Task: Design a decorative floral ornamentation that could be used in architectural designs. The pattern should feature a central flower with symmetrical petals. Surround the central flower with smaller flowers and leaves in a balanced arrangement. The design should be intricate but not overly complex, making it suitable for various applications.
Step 1148:
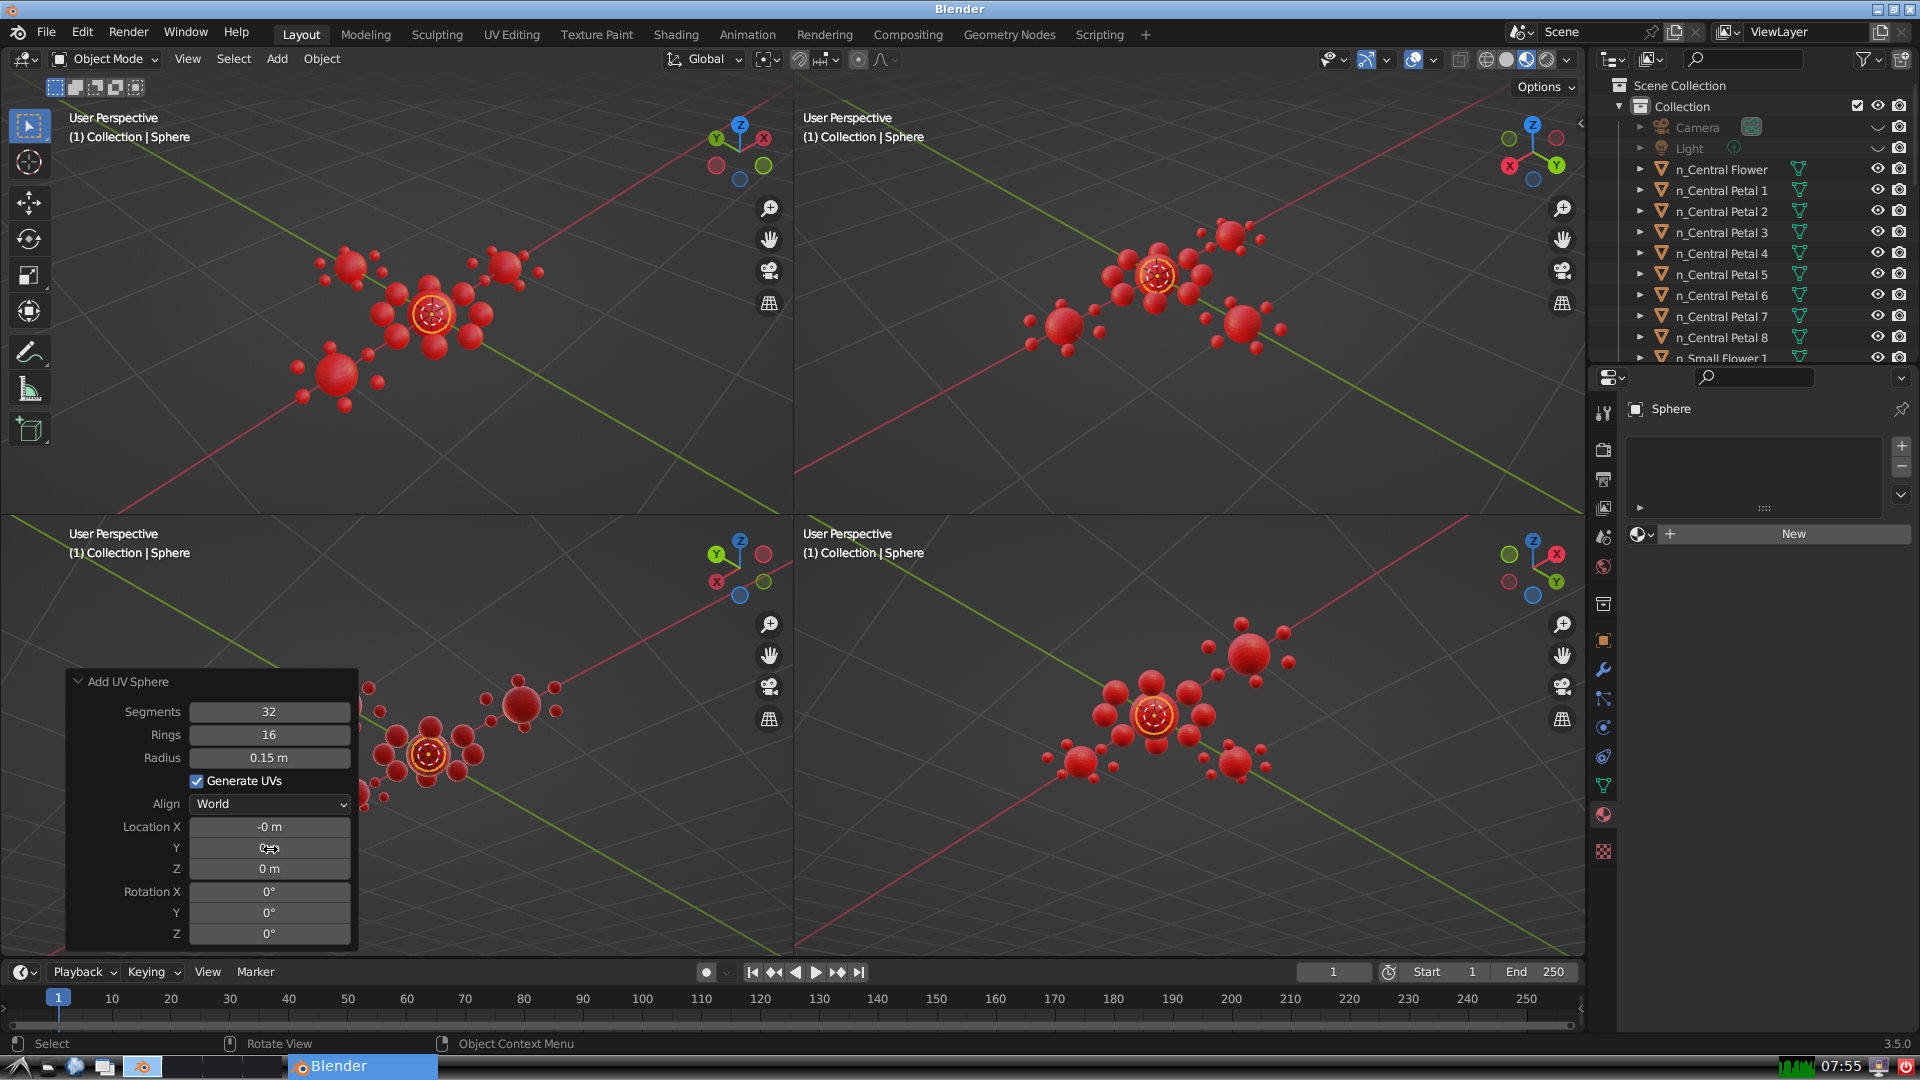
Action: click: no